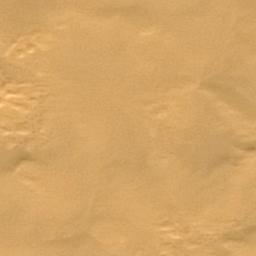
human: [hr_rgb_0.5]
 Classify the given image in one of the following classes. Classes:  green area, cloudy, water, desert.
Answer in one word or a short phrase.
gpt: desert